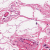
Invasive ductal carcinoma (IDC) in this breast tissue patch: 0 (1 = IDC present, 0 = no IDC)